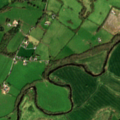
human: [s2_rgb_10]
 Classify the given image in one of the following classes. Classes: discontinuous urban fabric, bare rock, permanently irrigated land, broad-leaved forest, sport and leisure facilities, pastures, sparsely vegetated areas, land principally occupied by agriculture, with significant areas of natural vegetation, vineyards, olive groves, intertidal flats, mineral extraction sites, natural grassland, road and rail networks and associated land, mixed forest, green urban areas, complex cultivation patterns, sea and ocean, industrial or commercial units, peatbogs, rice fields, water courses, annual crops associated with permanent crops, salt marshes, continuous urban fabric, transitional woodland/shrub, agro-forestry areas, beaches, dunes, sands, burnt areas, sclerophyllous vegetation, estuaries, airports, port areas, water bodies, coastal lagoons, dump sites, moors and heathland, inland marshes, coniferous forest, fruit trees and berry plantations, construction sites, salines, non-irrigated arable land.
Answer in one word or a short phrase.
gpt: non-irrigated arable land, pastures